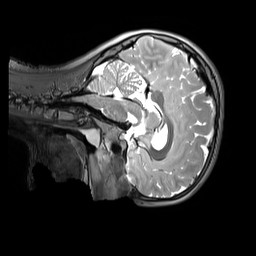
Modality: T2w
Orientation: sagittal
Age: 11
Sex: female
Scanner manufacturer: siemens
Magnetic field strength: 3 T
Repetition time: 3.2 s
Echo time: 0.408 s